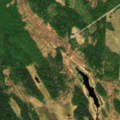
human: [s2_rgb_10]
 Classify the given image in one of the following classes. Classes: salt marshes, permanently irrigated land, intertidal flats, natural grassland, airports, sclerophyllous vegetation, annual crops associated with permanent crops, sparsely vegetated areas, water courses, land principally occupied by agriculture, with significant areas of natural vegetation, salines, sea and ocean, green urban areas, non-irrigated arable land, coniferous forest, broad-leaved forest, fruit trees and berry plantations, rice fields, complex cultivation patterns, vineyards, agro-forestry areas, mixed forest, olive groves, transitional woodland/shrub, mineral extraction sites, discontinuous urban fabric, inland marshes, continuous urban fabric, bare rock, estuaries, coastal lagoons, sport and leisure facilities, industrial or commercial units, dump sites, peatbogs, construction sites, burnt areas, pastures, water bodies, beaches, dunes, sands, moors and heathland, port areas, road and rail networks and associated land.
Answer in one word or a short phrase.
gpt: coniferous forest, mixed forest